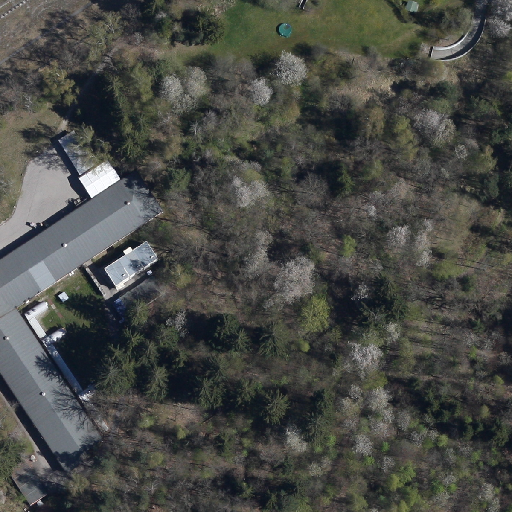
Referring expression: impervious surface